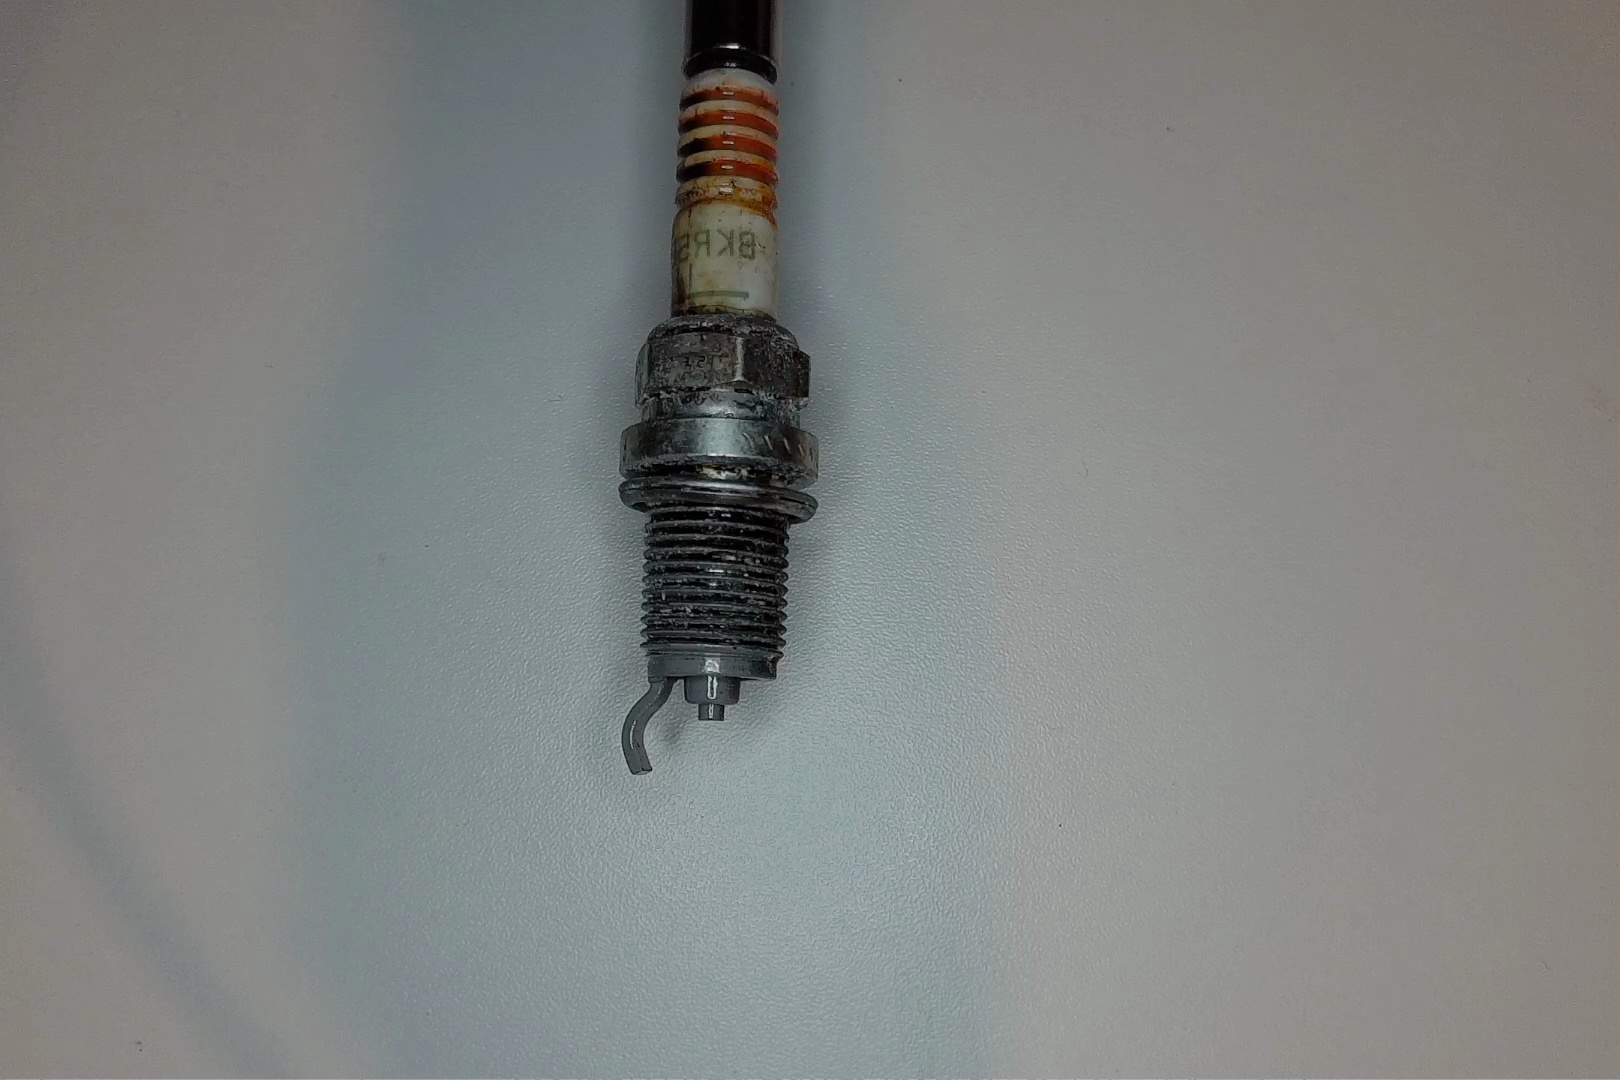
Label: anomaly